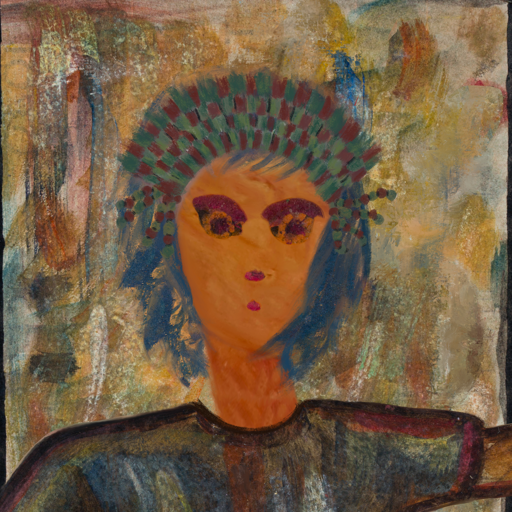
Background: Pipe, Head And Neck Front: Pious_Lady, Face Front: Doll, Bust: Mosgoul, Hair Front: InTheSun, Head Accessory: After_Raid_Crown, Second Necklace: Blank, Necklace: Blank, Baby: Blank